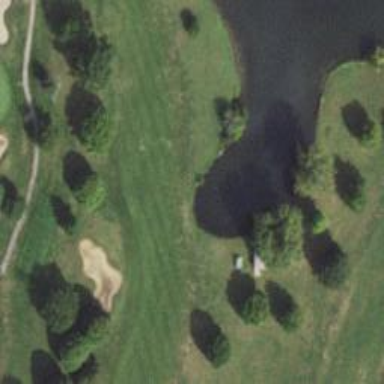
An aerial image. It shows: View of golf hole.